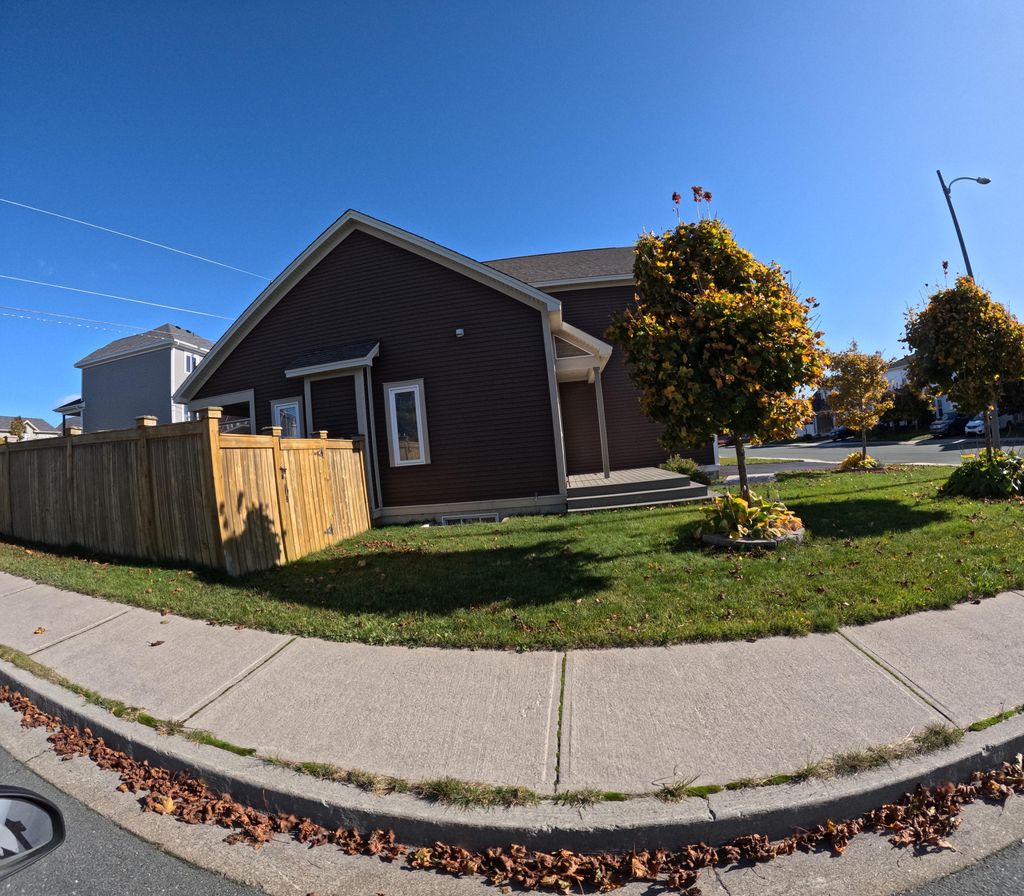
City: st_johns